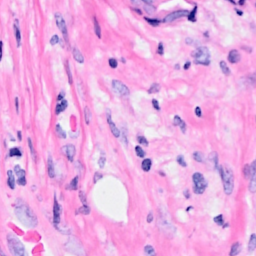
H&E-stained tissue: Breast